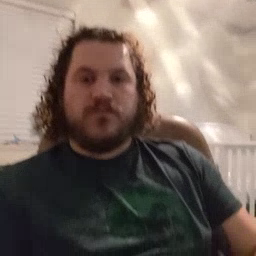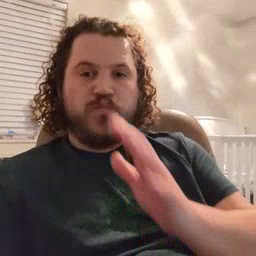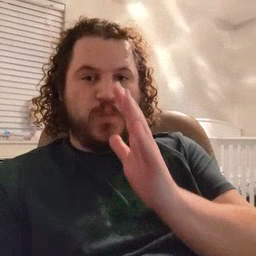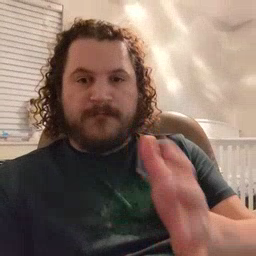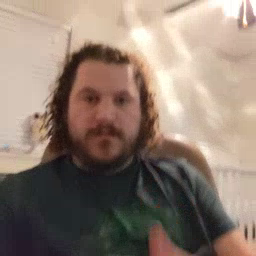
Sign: grandma